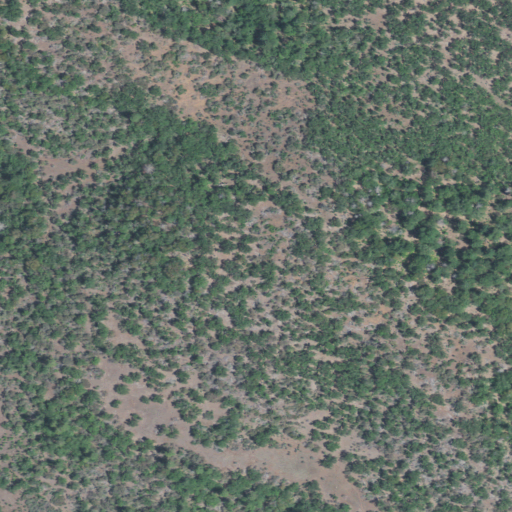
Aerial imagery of mountain in Oregon named Meyers Hill containing evergreen forest, shrub, and deciduous forest